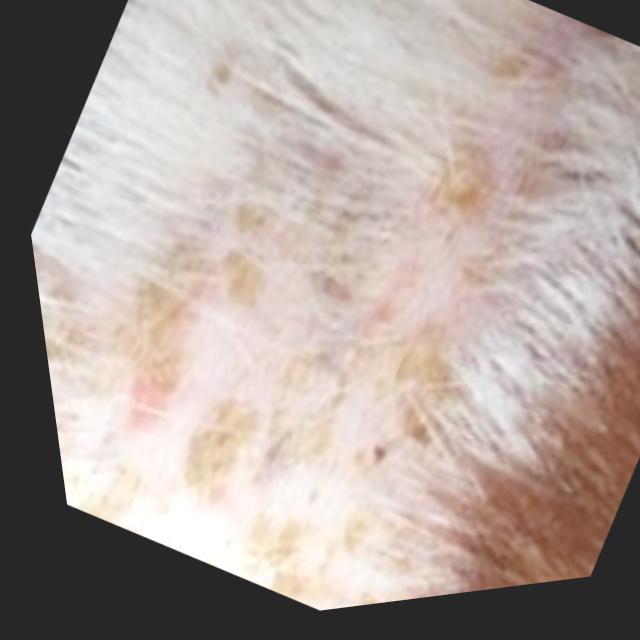
Canine hypersensitivity reaction — allergic skin response with urticaria, erythema, pruritus, and angioedema. May be food, environmental, or flea allergy related.